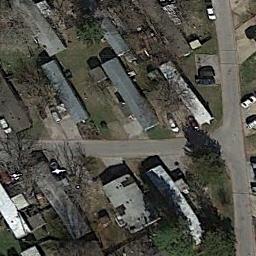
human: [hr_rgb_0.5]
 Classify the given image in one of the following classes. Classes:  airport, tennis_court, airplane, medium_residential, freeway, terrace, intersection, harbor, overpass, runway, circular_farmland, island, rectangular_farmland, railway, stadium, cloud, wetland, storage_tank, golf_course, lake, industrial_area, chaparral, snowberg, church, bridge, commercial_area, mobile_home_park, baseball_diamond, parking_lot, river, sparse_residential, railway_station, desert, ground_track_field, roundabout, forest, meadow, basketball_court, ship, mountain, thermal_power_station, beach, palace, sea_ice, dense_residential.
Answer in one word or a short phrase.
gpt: mobile_home_park